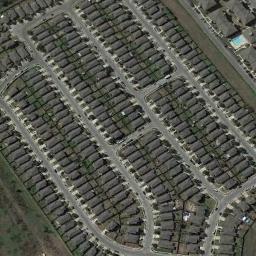
Label: residential